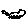
Label: square